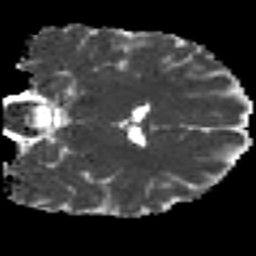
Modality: MD
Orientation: coronal
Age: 21
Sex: male
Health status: ill
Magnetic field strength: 3 T
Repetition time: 9 s
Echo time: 0.093 s